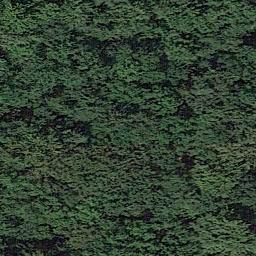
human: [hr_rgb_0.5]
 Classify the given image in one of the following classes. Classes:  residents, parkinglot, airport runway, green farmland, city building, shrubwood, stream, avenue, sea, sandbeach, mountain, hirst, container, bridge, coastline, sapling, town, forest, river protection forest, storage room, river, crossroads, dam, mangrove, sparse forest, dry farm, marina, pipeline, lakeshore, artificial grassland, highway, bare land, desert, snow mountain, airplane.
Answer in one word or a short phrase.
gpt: forest